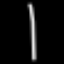
Label: line